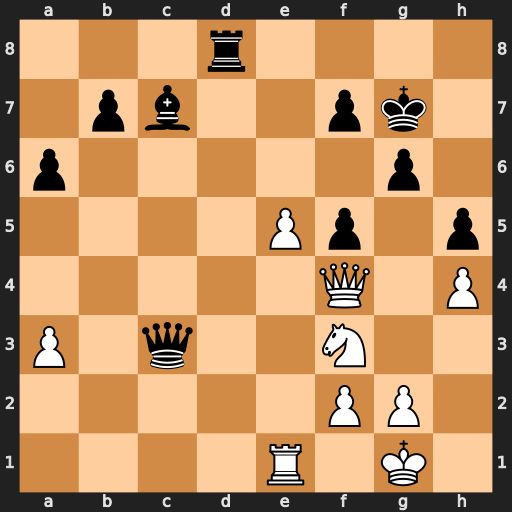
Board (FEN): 3r4/1pb2pk1/p5p1/4Pp1p/5Q1P/P1q2N2/5PP1/4R1K1
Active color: w
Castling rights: -
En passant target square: -
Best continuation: Rc1 Qa5 Qg5 Bxe5 Nxe5